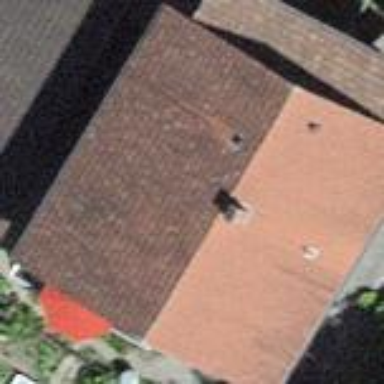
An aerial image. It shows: Residential building.